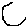
Label: hexagon